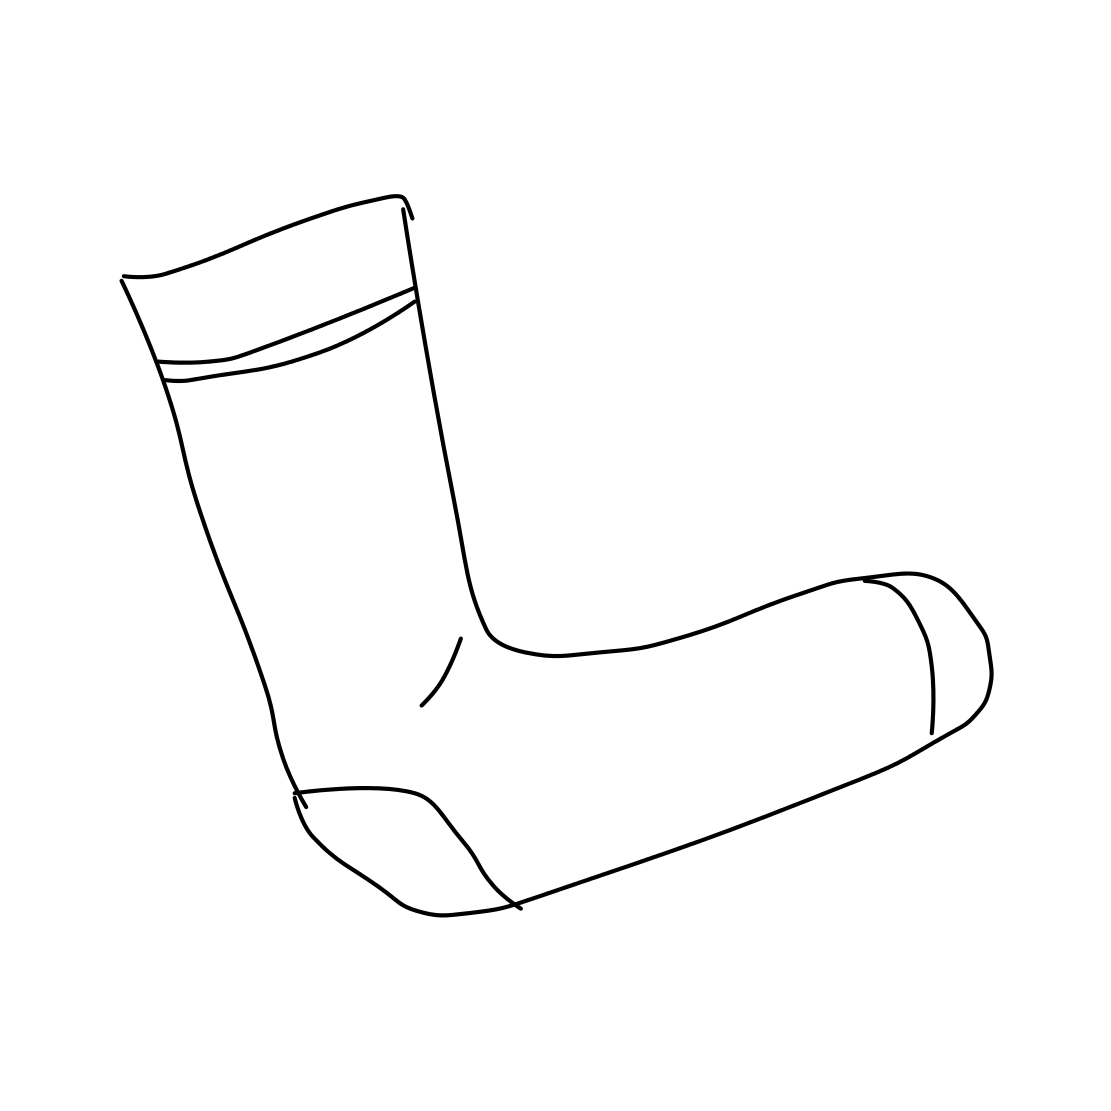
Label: socks